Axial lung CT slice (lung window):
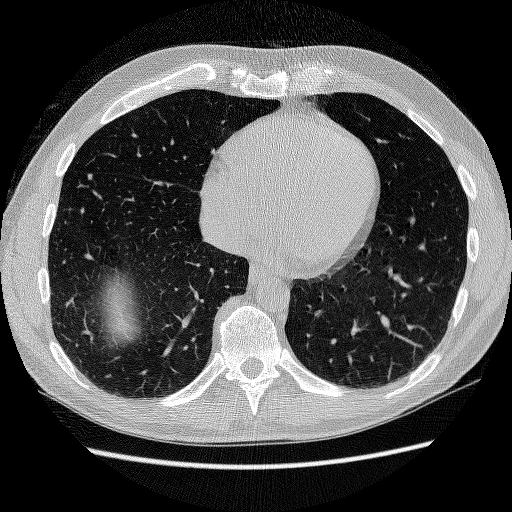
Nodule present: no